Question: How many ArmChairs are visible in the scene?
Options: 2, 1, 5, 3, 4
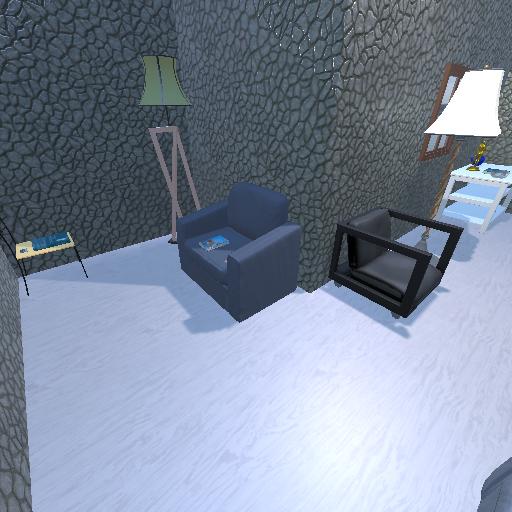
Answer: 2